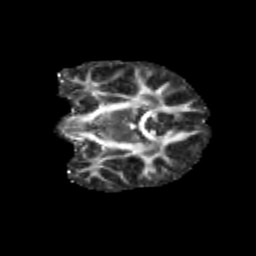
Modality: FA
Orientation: coronal
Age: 11
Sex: male
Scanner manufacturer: siemens
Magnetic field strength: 3 T
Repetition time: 3.8 s
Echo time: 0.07 s